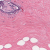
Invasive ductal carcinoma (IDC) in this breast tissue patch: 0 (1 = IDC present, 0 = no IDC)